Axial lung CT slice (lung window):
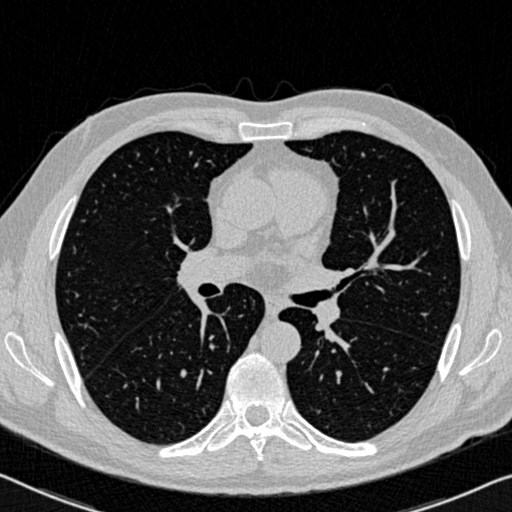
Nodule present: no